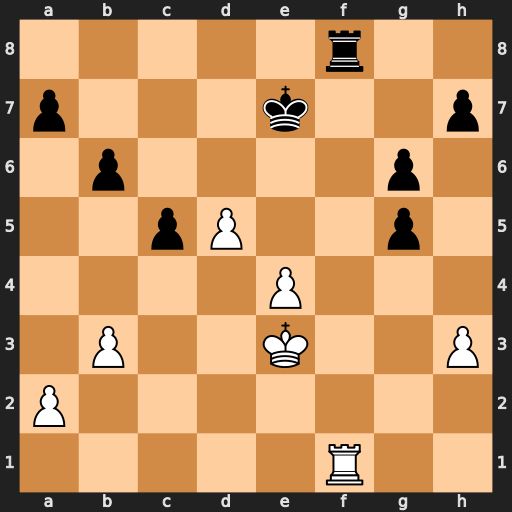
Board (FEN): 5r2/p3k2p/1p4p1/2pP2p1/4P3/1P2K2P/P7/5R2
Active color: w
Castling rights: -
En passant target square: -
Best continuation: d6+ Kxd6 Rxf8